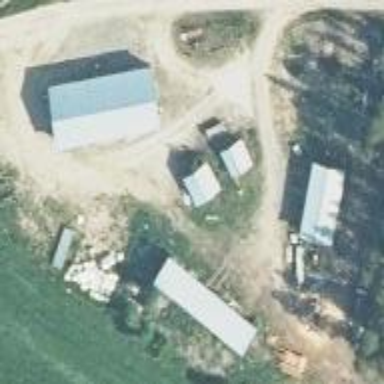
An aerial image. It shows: Farmyard area.